Question:
<URL>
'''
--sources (id, name)---
1, "source one"
2, "source two"
3, "source three"
--first_related_items (value, source_id) ---
0, 1
--second_related_items (value, source_id) ---
0, 2
2, 3
--third_related_items (value, source_id) ---
1, 3
'''
I have source rows and related items in multiple other tables. How do I get a computed column based off the other tables? The computed column would be for each row in source table. Like
'''
SELECT
sources.name as name,
COMPUTED_VALUE(
first_related_items,
second_related_items,
third_related_items) as result
FROM sources
'''
The computed column would be derived something like this
'''
if(value for source row in first table == 0){
return 0
}
else if(value for source row in second table == 0){
if(value for source row in third table == 1){
return 1
} else {
return 0
}
} else if(value for source row in third table != NULL){
return value for source row in third table
} else {
return -1
}
'''
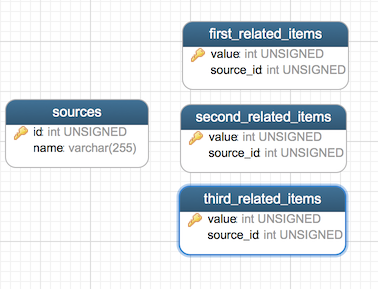
Answer: You can join all four tables and compute this column as a 'case' expression:
'''
SELECT s.id,
CASE WHEN fri.value = 0 THEN 0
WHEN sri.value = 0 THEN CASE WHEN tri = 1 THEN 1 ELSE 0 END
WHEN tri IS NOT NULL THEN tri
ELSE -1
END AS computed_value
FROM sources s
LEFT JOIN first_related_items fri ON fri.source_id = s.id
LEFT JOIN second_related_items sri ON sri.source_id = s.id
LEFT JOIN third_related_items tri ON tri.source_id = s.id
'''